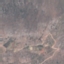
Label: HerbaceousVegetation